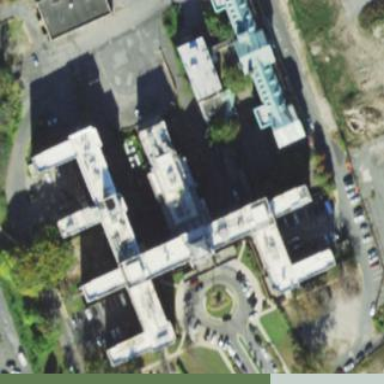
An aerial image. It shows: Hospital building.